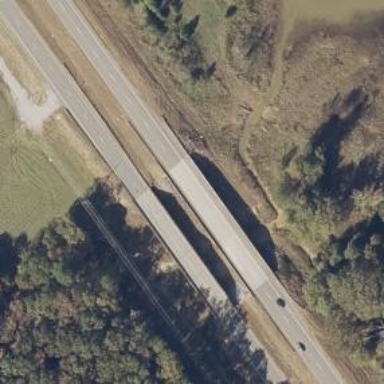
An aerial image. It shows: Trunk highway bridge with asphalt surface.